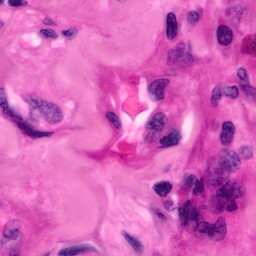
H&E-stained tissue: Pancreatic